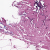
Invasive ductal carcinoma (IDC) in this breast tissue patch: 0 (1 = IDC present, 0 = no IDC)